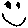
Label: smiley face